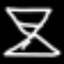
Label: hourglass